Question: I have a project where I need to insert . The general shape I am trying to achieve is this one :

'''
.bubble {
height: 100px;
width: 200px;
border: 3px solid gray;
background: lightgray;
position: relative;
cursor:pointer;
}
.triangle {
width: 0;
border-top: 20px solid black;
border-left: 20px solid transparent;
border-right: 20px solid transparent;
cursor:pointer;
}
'''
'''
<div class="bubble">Speech bubble
</div>
<div class="triangle">
</div>
'''
This currently does not pass a hit-test as the transparent border is also clickable.
- The hit box (clickable / hoverable areas) needs to stick to the shape's boundaries (the transparent borders here are also hoverable, invalidating this).- I need to display the shape over various content (images, gradents, text...),
The main issues I am having when manipulating this shape are:
- -
Is there anyway of addressing these issues?
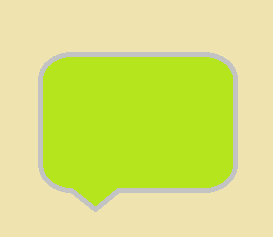
Answer: In order to achieve this, you should consider altering your markup in order to make your html more efficient. This can be achieved using a pseudo element. I'll address each point individually, and put it all together at the end of my answer.
First of all,
# Use pseudo elements to avoid extra elements
You could use a pseudo element to remove the extra '.triangle' div. This not only reduces your div numbers, but also helps with positioning as you can use the 'top:' 'left:' 'right:' and 'bottom:' css properties in order to position according to your main element. This can be seen below:
'''
.oneAndOnlyDiv {
height: 100px;
width: 200px;
border: 3px solid gray;
background: lightgray;
position: relative;
}
.oneAndOnlyDiv:before {
content: "";
position: absolute;
top: 100%;
left: 20px;
width: 0;
border-top: 20px solid black;
border-left: 20px solid transparent;
border-right: 20px solid transparent;
}
'''
'''
<div class="oneAndOnlyDiv">Main div</div>
'''
---
# Hit testing
In order to create your "hit test", you may wish to use a rotated element instead of a border hack.
Something like:
'''
div {
height: 100px;
width: 200px;
background: gray;
position: relative;
cursor:pointer;
}
div:before {
content: "";
position: absolute;
top: 100%;
left: 20px;
height: 20px;
width: 20px;
background: black;
transform: rotate(45deg);
transform-origin:top right;
}
'''
'''
<div>Only element</div>
'''
'''
div {
height: 100px;
width: 200px;
background: gray;
position: relative;
cursor:pointer;
}
div:before {
content: "";
position: absolute;
top: 90%;
left: 20px;
height: 30%;
width: 20px;
background: black;
transform: skewY(-45deg);
transform-origin:bottom left;
z-index:-1;
}
'''
'''
<div>Only element</div>
'''
which will show the pointer only when the square or main element is hovered.
But hang on, that messes up the positioning? how can you deal with that?
There are a few solutions to that. One of which is to use the 'calc' CSS property.
'''
div {
height: 100px;
width: 200px;
background: gray;
position: relative;
cursor:pointer;
}
div:before {
content: "";
position: absolute;
top: -webkit-calc(100% - 10px); /*may require prefix for old browser support*/
top: calc(100% - 10px); /*i.e. half the height*/
left: 20px;
height: 20px;
width: 20px;
background: gray;
transform: rotate(45deg);
}
'''
'''
<div>Only element</div>
'''
# Adding a border
You can add a border quite easily now, simply by adding a border declaration to the main element, and setting the 'border-bottom' and 'border-right' of the pseudo element to 'inherit'
'''
div {
height: 100px;
width: 200px;
background: gray;
position: relative;
cursor:pointer;
border:3px double black;
}
div:before {
content: "";
position: absolute;
top: -webkit-calc(100% - 10px); /*may require prefix for old browser support*/
top: calc(100% - 10px); /*i.e. half the height*/
left: 20px;
height: 20px;
width: 20px;
background: gray;
transform: rotate(45deg);
border-bottom:inherit;
border-right:inherit;
box-shadow:inherit;
}
'''
'''
<div>Only element</div>
'''
In order to have a box shadow, I've used the ':after' pseudo element in order to hide the box shadow over the other pseudo, making the element seem as one single element.
'''
div {
height: 100px;
width: 200px;
background: gray;
position: relative;
cursor:pointer;
box-shadow: 5px 5px 10px 2px black;
}
div:before,div:after {
content: "";
position: absolute;
top: -webkit-calc(100% - 10px); /*may require prefix for old browser support*/
top: calc(100% - 10px); /*i.e. half the height*/
left: 20px;
height: 20px;
width: 20px;
background: gray;
transform: rotate(45deg);
z-index:-1;
box-shadow:inherit;
}
div:after{
box-shadow:none;
z-index:8;
}
'''
'''
<div>Only element</div>
'''
# Putting it all together
You can also add a border radius to your message box or speech bubble by again, using the border-radius property:
'''
div {
height: 100px;
width: 200px;
background: gray;
position: relative;
cursor:pointer;
border:3px double black;
border-radius:10px;
}
div:before {
content: "";
position: absolute;
top: -webkit-calc(100% - 10px); /*may require prefix for old browser support*/
top: calc(100% - 10px); /*i.e. half the height*/
left: 20px;
height: 20px;
width: 20px;
background: gray;
transform: rotate(45deg);
border-bottom:inherit;
border-right:inherit;
box-shadow:inherit;
}
'''
'''
<div>Only element</div>
'''
This even allows you to create not only a triangle, but how about a circle instead?
'''
div {
height: 100px;
width: 200px;
background: gray;
position: relative;
cursor:pointer;
border:3px double black;
border-radius:10px;
}
div:before {
content: "";
position: absolute;
top: -webkit-calc(100% - 13px); /*may require prefix for old browser support*/
top: calc(100% - 13px); /*i.e. half the height + border*/
left: 20px;
height: 20px;
width: 20px;
background: gray;
transform: rotate(45deg);
border:3px double transparent;
border-bottom:inherit;
border-right:inherit;
box-shadow:inherit;
border-radius:50%;
}
'''
'''
<div>Only element</div>
'''
If you are having issues with content overflowing and being 'hidden' behind this pseudo element, and you aren't fussed about having a border, you could use a negative z-index which will solve this issue.
# Don't like using 'magic numbers'?
If you don't like the idea of using a calc value, in which the positioning in my answer is currently using (whilst working), you may wish to use 'transform:translate(50%)'
This would be a much better approach, since:
- -
'''
div {
height: 100px;
width: 200px;
background: gray;
position: relative;
cursor: pointer;
border: 3px double black;
border-radius: 10px;
}
div:before {
content: "";
position: absolute;
top: 100%;
left: 30px;
height: 20px;
width: 20px;
background: gray;
box-sizing:border-box;
transform: rotate(45deg) translate(-50%);
border-bottom: inherit;
border-right: inherit;
box-shadow: inherit;
}
'''
'''
<div>Only element</div>
'''
'''
div {
height: 100px;
width: 200px;
background: gray;
position: relative;
cursor: pointer;
border: 3px double black;
border-radius: 10px;
}
div:before {
content: "";
position: absolute;
top: 100%;
left: 10%;
height: 20px;
width: 20px;
background: gray;
box-sizing: border-box;
transform: rotate(45deg) translate(-50%);
border-bottom: inherit;
border-right: inherit;
box-shadow: inherit;
transition: all 0.8s;
}
div:hover:before {
left: 90%;
}
'''
'''
<div>Only element</div>
'''
'''
div {
height: 100px;
width: 200px;
background: gray;
position: relative;
cursor: pointer;
border: 3px double black;
border-radius: 10px;
}
div:before {
content: "";
position: absolute;
top: 15%;
left: 100%;
height: 20px;
width: 20px;
background: gray;
box-sizing:border-box;
transform: rotate(45deg) translate(-50%);
border-top: inherit;
border-right: inherit;
box-shadow: inherit;
transition:all 0.8s;
}
div:hover:before{
top:80%;
}
'''
'''
<div>Only Element</div>
'''
'''
div {
height: 100px;
width: 200px;
background: gray;
position: relative;
cursor: pointer;
border-radius: 10px;
}
div:before {
content: "";
position: absolute;
top: 70%;
left: 100%;
height: 20px;
width: 20px;
background: gray;
box-sizing:border-box;
transform: translate(-50%) skewX(45deg);
box-shadow: inherit;
transition:all 0.8s;
z-index:-1;
}
div:hover:before{
transform: translate(-50%);
border-radius:50%;
top:20%;
}
'''
'''
<div>Only Element</div>
'''